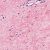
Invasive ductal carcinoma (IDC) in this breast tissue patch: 0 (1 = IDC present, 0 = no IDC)